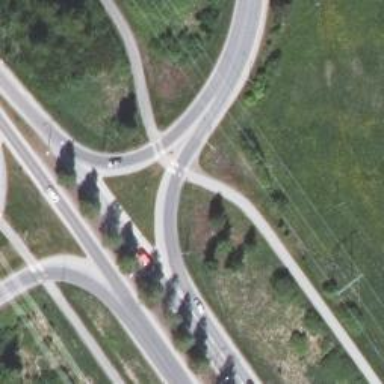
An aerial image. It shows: Secondary link road.